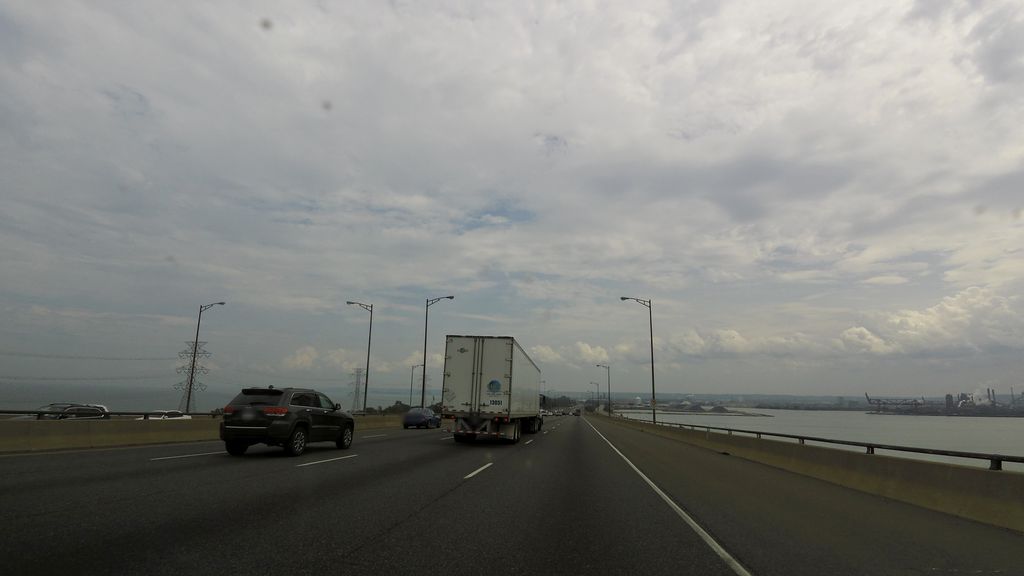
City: hamilton